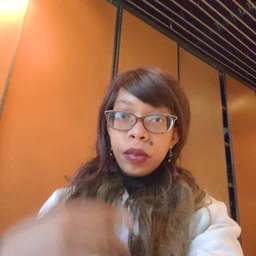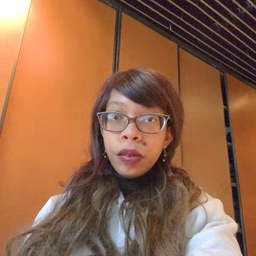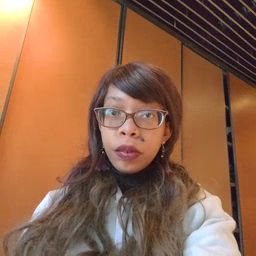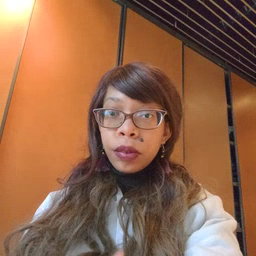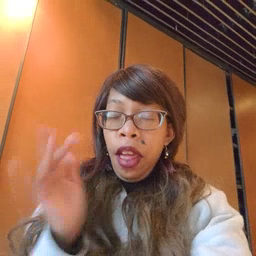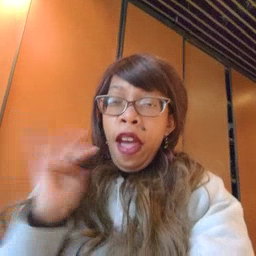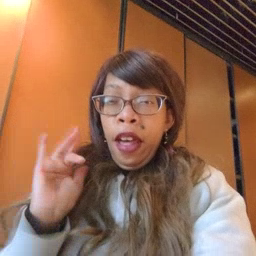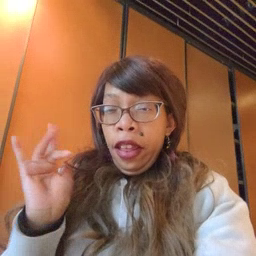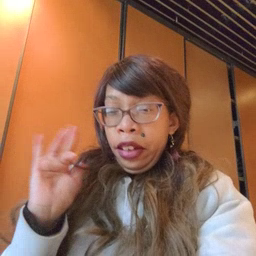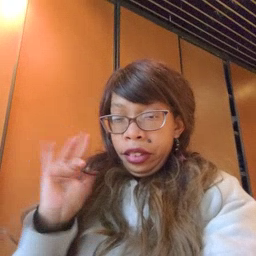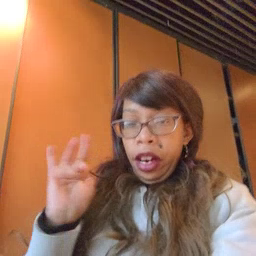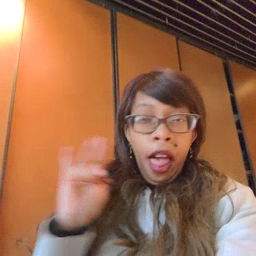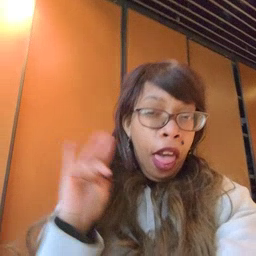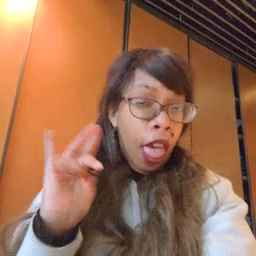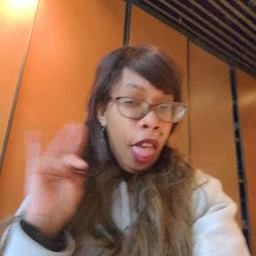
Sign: yucky